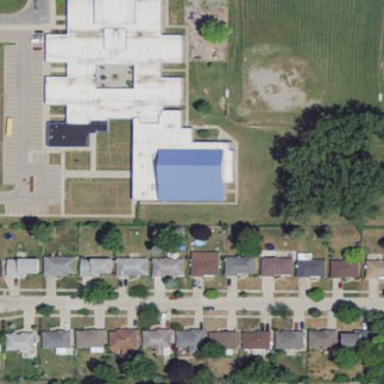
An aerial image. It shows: School building.